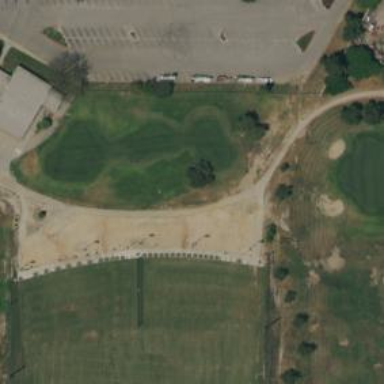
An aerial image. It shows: Pathway for golfing.